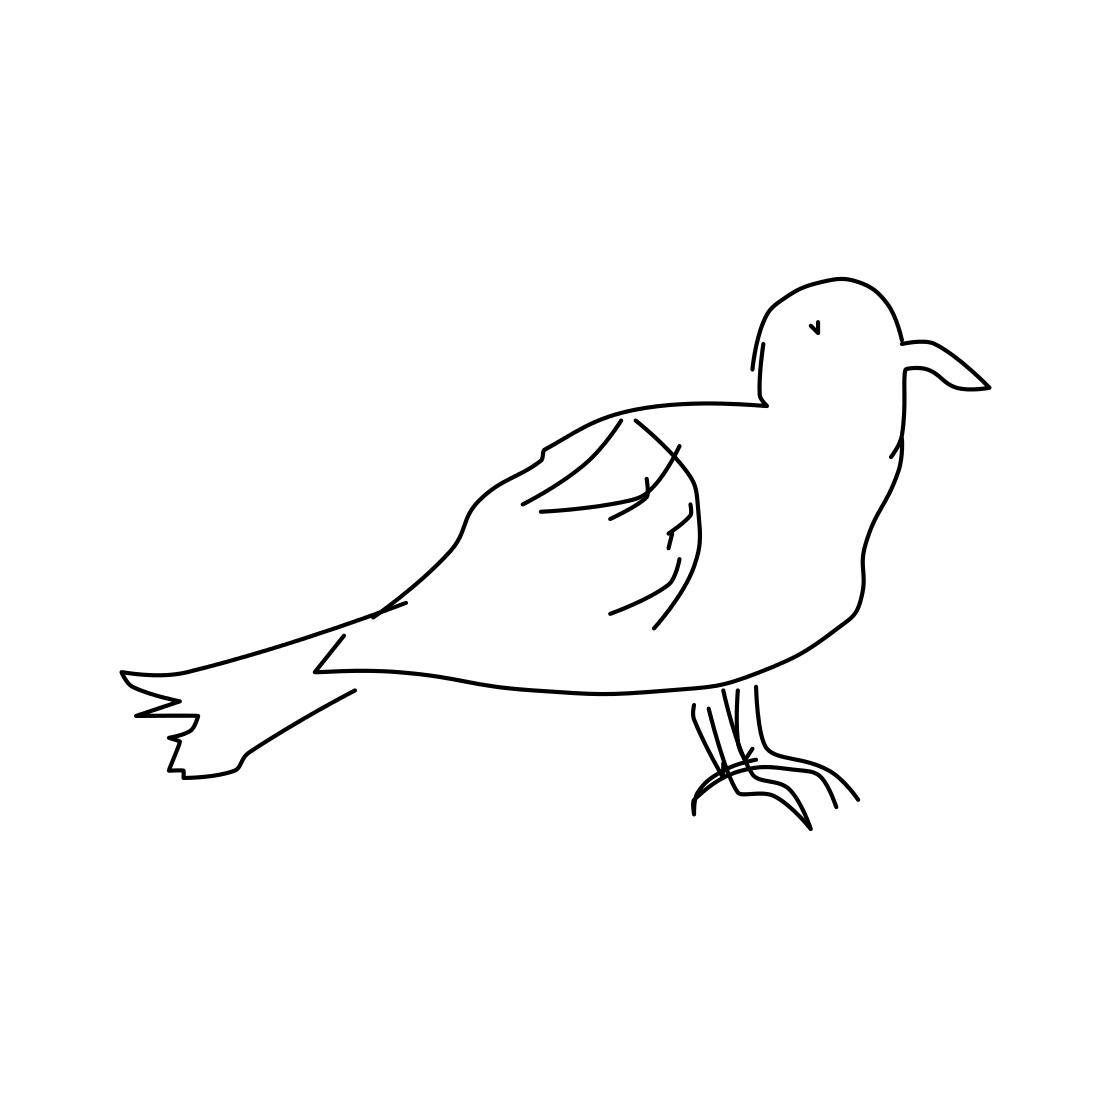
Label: seagull